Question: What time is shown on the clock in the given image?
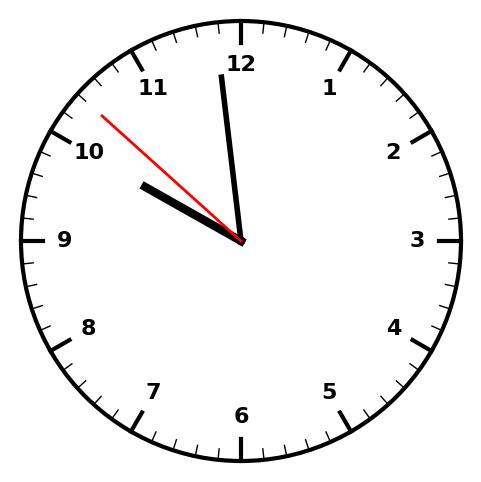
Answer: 09:58:52